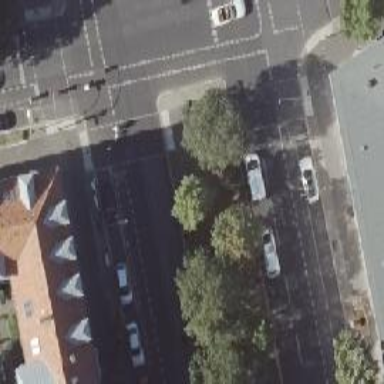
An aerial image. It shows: Road crossing with traffic signals.